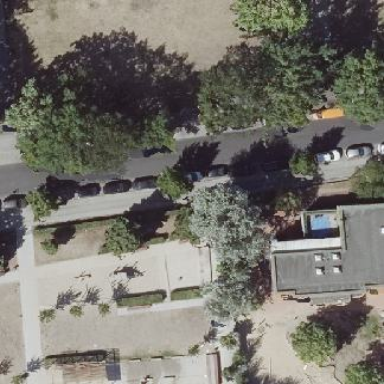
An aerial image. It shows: Street side parking with sett surface.